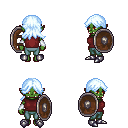
a pixel art fantasy rpg character, female body template, orc, green skin, maroon sleeveless shirt, teal pants, white cyan loose hair, white cloth bracers, metal boots, shield, four views (front, back, left, right), 2x2 character sprite sheet, small pixel art, hard edges, no anti-aliasing